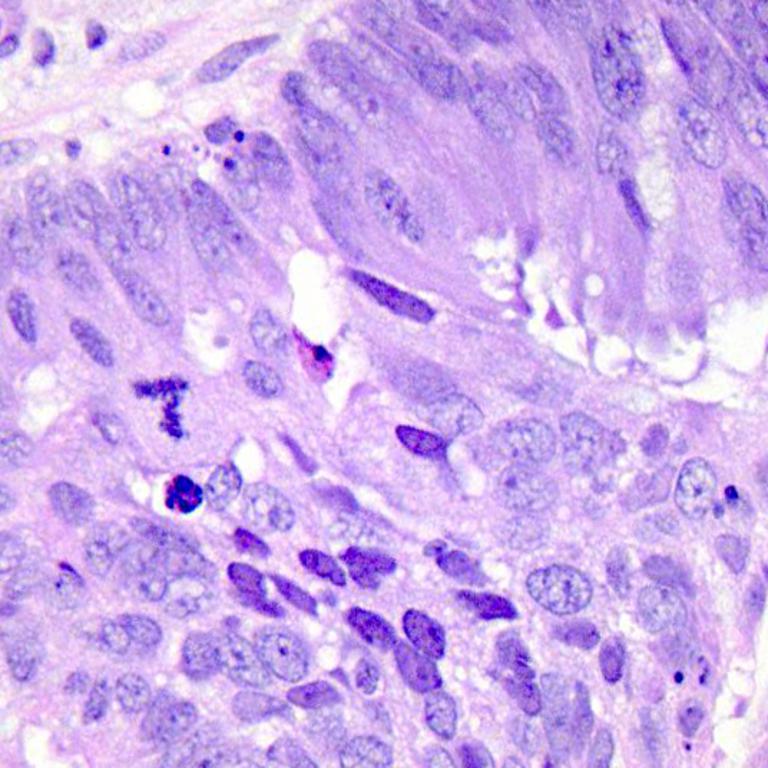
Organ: colon
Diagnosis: adenocarcinomas